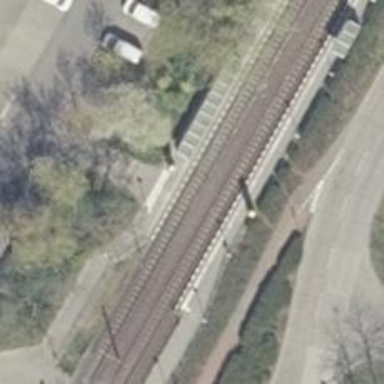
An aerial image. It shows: Tram stop.